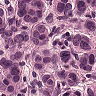
Metastatic tissue present: yes